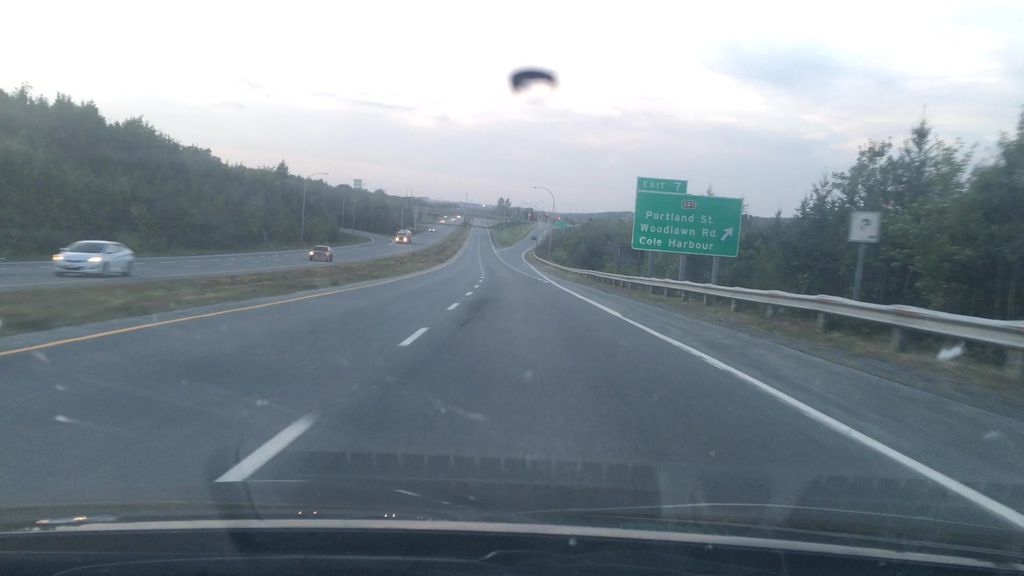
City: halifax